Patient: sex F, age 89
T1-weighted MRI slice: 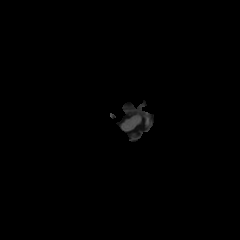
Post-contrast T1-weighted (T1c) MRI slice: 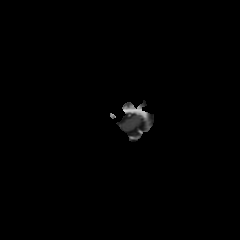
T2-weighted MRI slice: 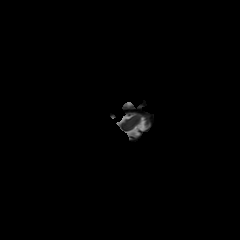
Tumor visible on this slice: no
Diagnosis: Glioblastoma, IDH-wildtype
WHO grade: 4